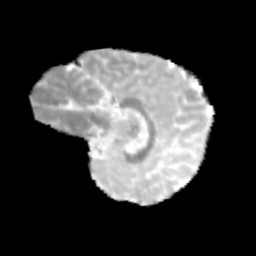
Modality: MD
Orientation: sagittal
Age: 10
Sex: male
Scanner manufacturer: siemens
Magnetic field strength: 3 T
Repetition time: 3.8 s
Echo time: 0.07 s